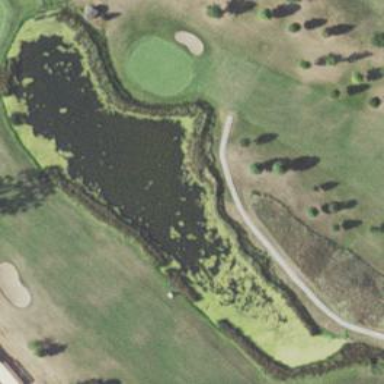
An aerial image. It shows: Picturesque scene of golf course with lateral water hazard.